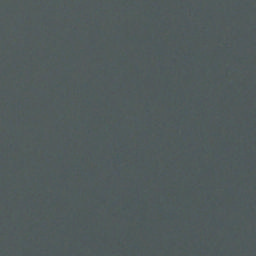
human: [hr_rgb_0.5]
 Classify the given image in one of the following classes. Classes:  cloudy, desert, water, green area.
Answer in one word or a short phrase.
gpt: cloudy